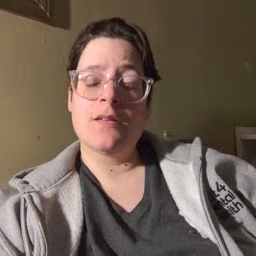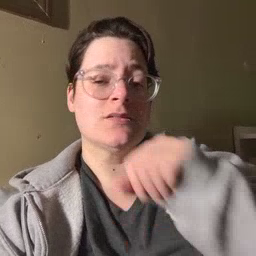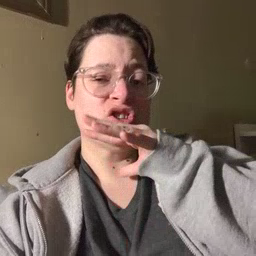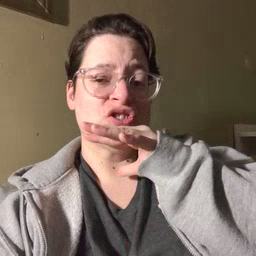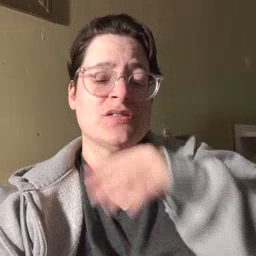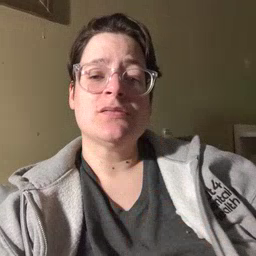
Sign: dirty